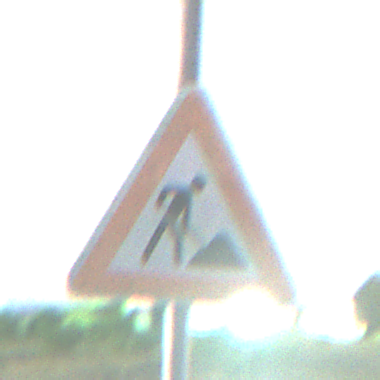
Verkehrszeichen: Arbeitsstelle
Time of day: Night
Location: Outdoor (Nature)
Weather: Overcast
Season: NotSpecified
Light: Artificial